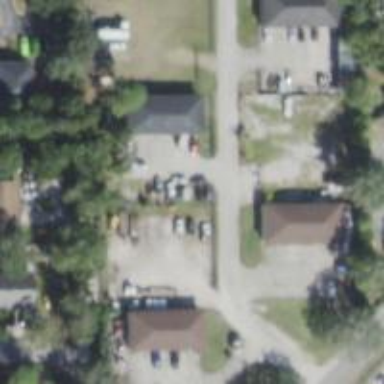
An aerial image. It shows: Residential road.